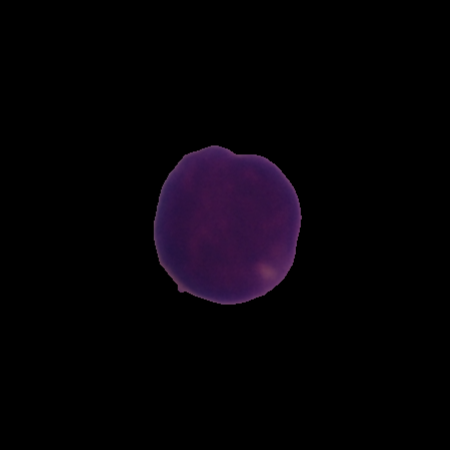
Label: healthy